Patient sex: F
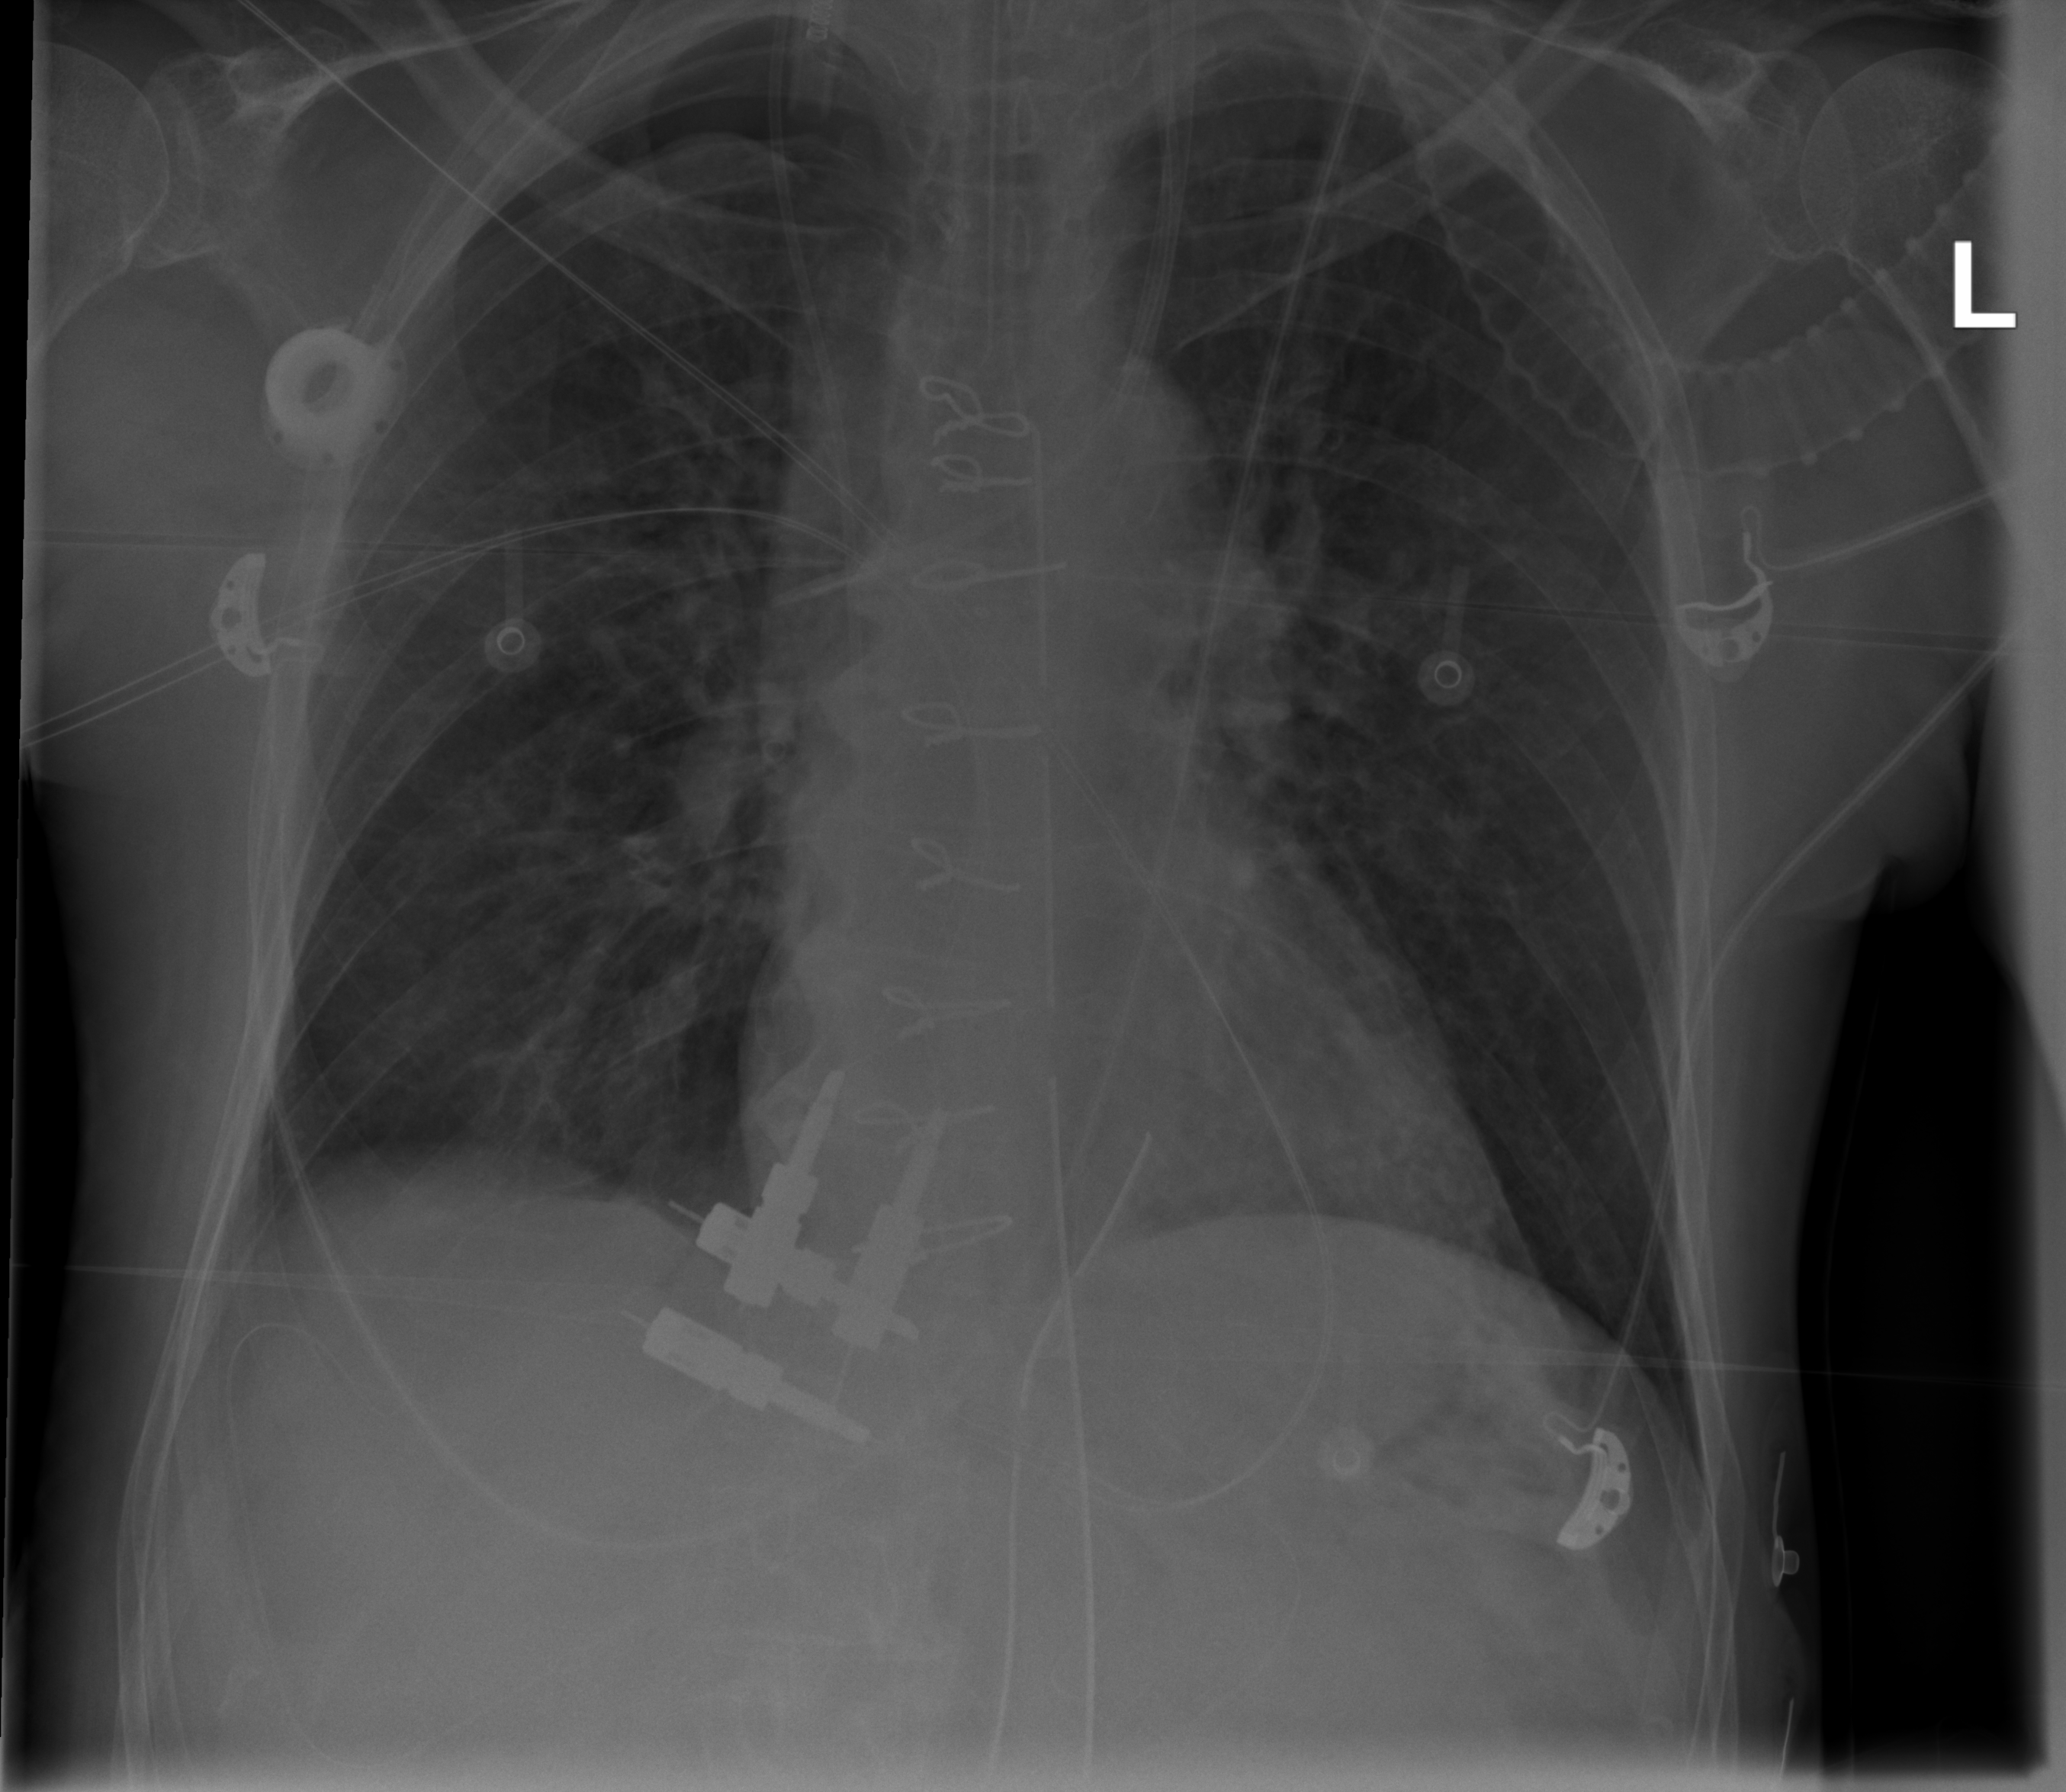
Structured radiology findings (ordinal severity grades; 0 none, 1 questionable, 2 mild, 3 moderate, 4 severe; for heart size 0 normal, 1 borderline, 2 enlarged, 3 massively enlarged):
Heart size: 0
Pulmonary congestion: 2
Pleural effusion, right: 2
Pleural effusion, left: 0
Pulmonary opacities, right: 0
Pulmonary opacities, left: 0
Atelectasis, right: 2
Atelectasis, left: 0